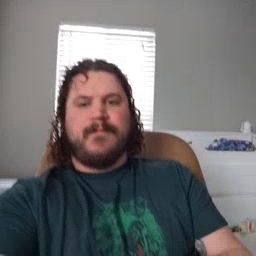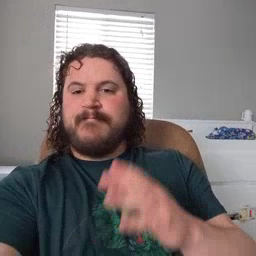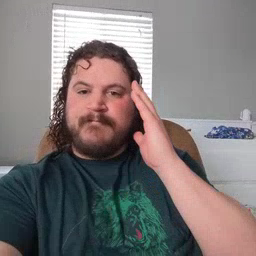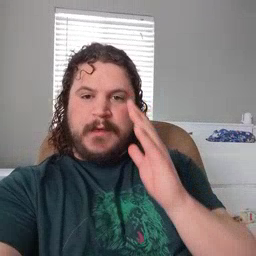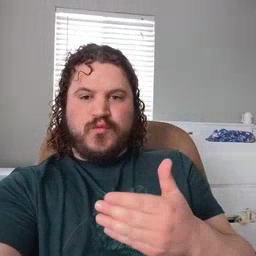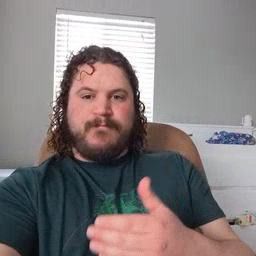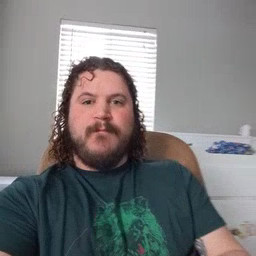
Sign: bedroom